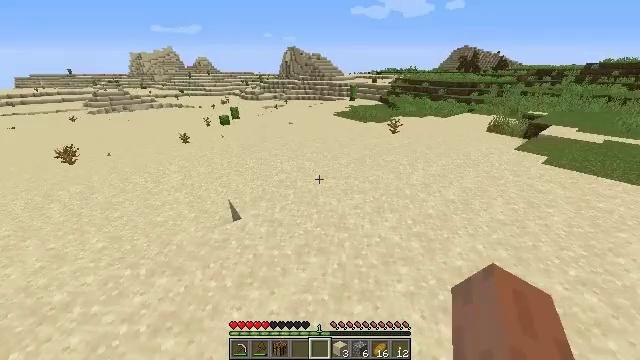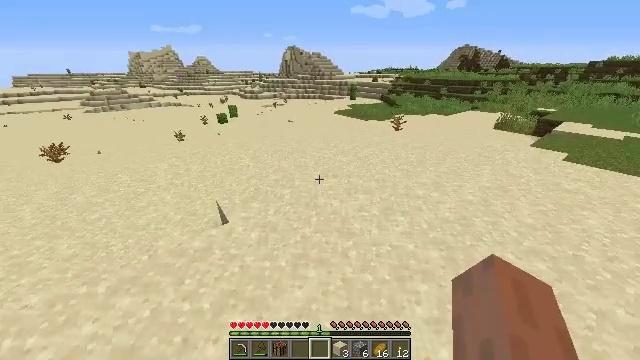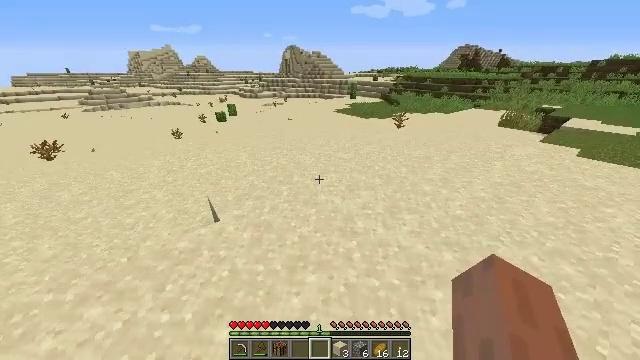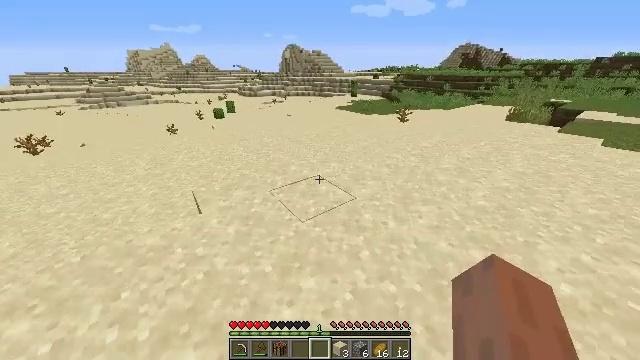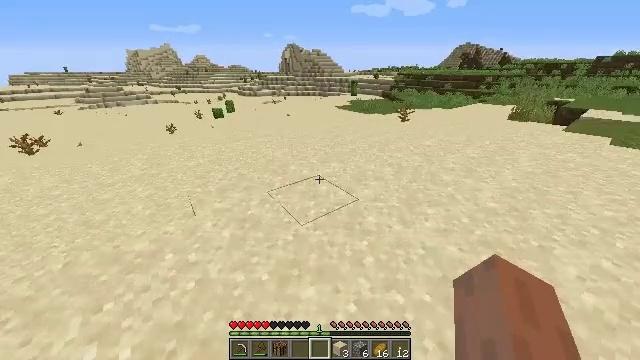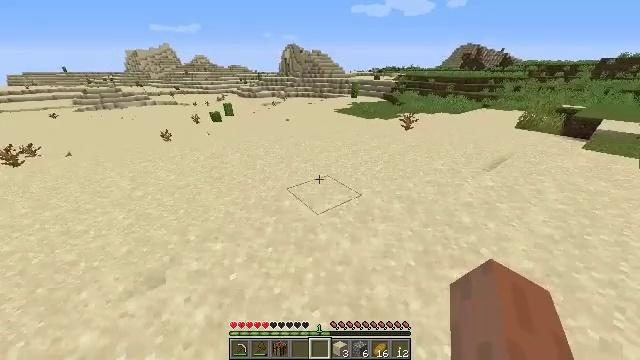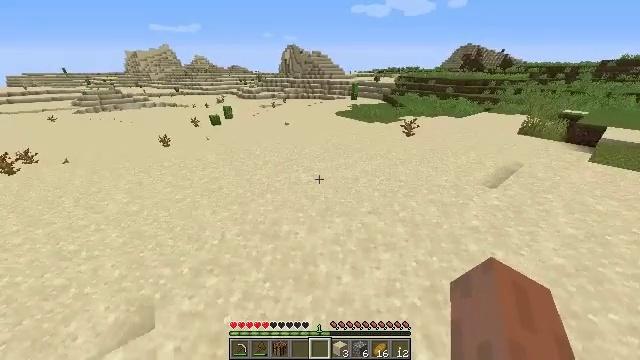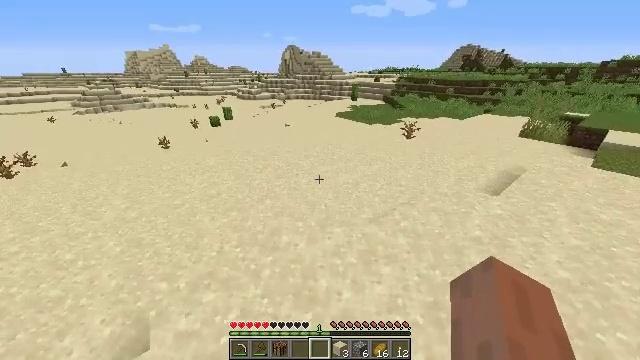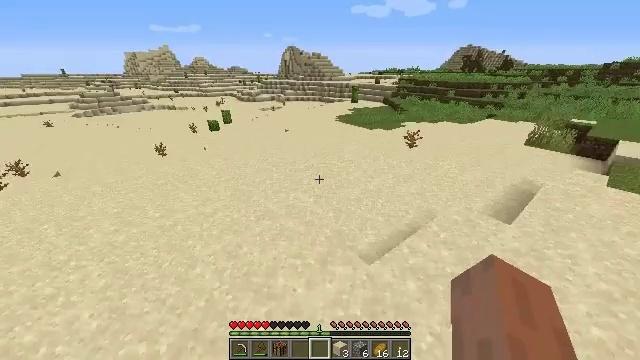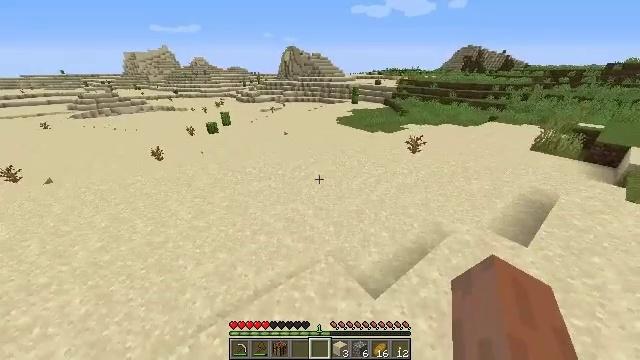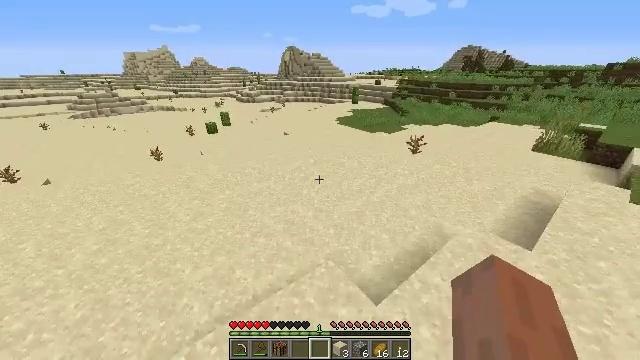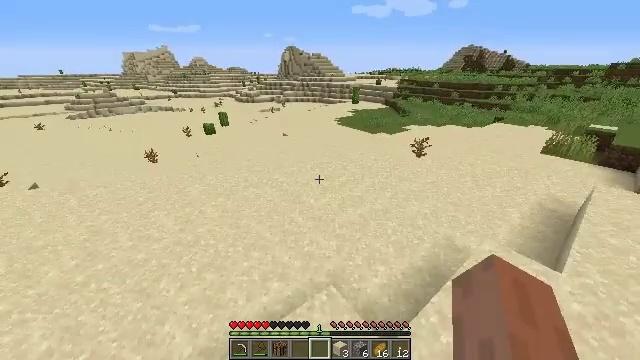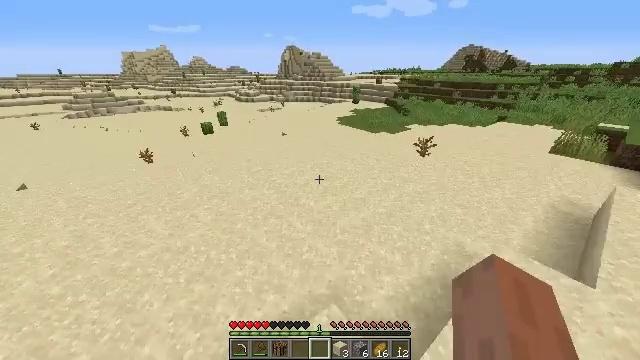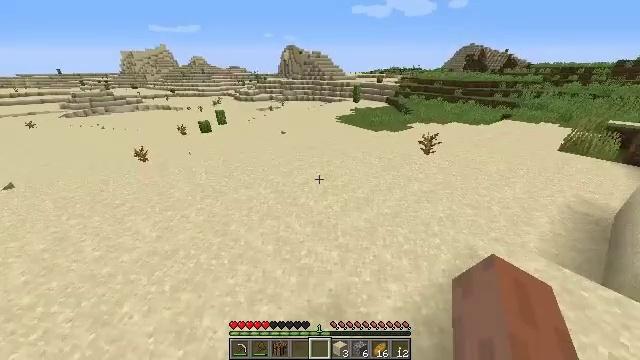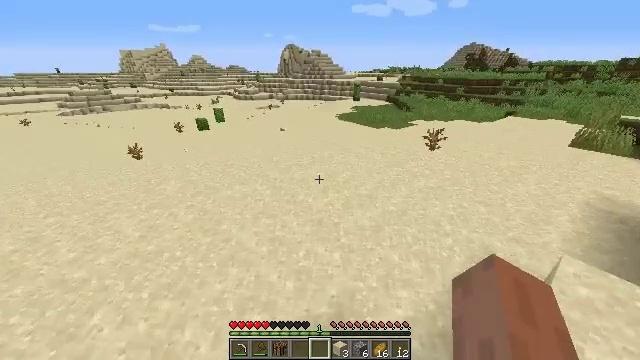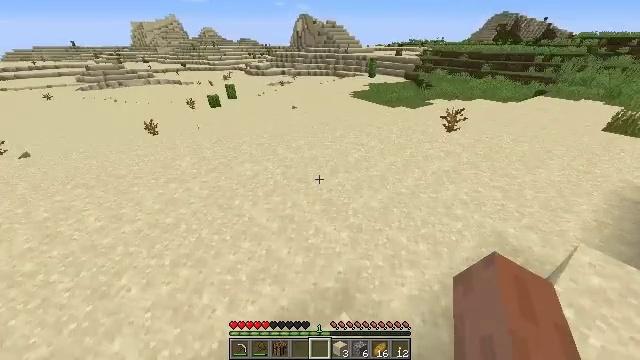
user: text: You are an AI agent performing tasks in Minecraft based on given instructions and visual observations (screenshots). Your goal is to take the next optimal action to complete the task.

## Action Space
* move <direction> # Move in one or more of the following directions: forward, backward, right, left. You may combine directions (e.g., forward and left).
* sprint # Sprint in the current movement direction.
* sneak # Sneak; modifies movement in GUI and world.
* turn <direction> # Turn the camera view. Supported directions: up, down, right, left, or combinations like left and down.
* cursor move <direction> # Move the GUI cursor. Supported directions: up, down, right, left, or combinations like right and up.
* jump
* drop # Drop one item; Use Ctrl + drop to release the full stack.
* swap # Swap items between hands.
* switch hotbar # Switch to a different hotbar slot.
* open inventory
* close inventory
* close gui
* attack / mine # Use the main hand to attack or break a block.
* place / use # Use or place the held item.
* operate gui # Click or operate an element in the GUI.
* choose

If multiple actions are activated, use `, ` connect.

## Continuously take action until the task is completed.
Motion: motion action
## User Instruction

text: Mine the dead bush in the desert.
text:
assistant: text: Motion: move forward, sprint, jump
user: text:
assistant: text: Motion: move forward, sprint, jump
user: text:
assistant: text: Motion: move forward, sprint, jump
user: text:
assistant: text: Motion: move forward, sprint, jump
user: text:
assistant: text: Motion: move forward, sprint, jump
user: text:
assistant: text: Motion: move forward, sprint, jump
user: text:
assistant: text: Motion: move forward, sprint, jump
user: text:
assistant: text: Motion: move forward, sprint, jump
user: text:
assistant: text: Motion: move forward, sprint, jump
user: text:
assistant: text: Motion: move forward, sprint, jump
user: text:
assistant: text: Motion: move forward, sprint, jump
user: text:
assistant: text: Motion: move forward, sprint, jump
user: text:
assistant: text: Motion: move forward, sprint, jump
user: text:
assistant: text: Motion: move forward, sprint, jump
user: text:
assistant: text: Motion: move forward, sprint, turn left and down, jump
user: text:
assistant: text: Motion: move forward, sprint, turn left and down, jump
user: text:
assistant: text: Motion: move forward, sprint, turn down, jump
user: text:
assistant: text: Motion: move forward, sprint, jump
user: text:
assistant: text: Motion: move forward, sprint, jump
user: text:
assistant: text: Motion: move forward, sprint, jump
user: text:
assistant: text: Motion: move forward, sprint, turn left, jump
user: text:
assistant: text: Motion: move forward, sprint, turn left, jump
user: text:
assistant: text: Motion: move forward, sprint, jump
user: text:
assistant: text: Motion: move forward, sprint, jump
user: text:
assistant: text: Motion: move forward, sprint, jump
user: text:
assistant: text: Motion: move forward, sprint, jump
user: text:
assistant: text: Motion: move forward, sprint, jump
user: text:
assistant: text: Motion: move forward, sprint, jump
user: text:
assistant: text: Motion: move forward, sprint, jump
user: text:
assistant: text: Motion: move forward, sprint, jump